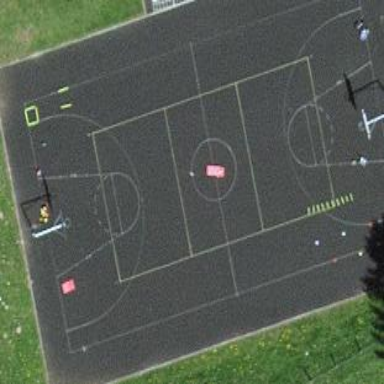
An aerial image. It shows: Multi-sport pitch on leisure land.